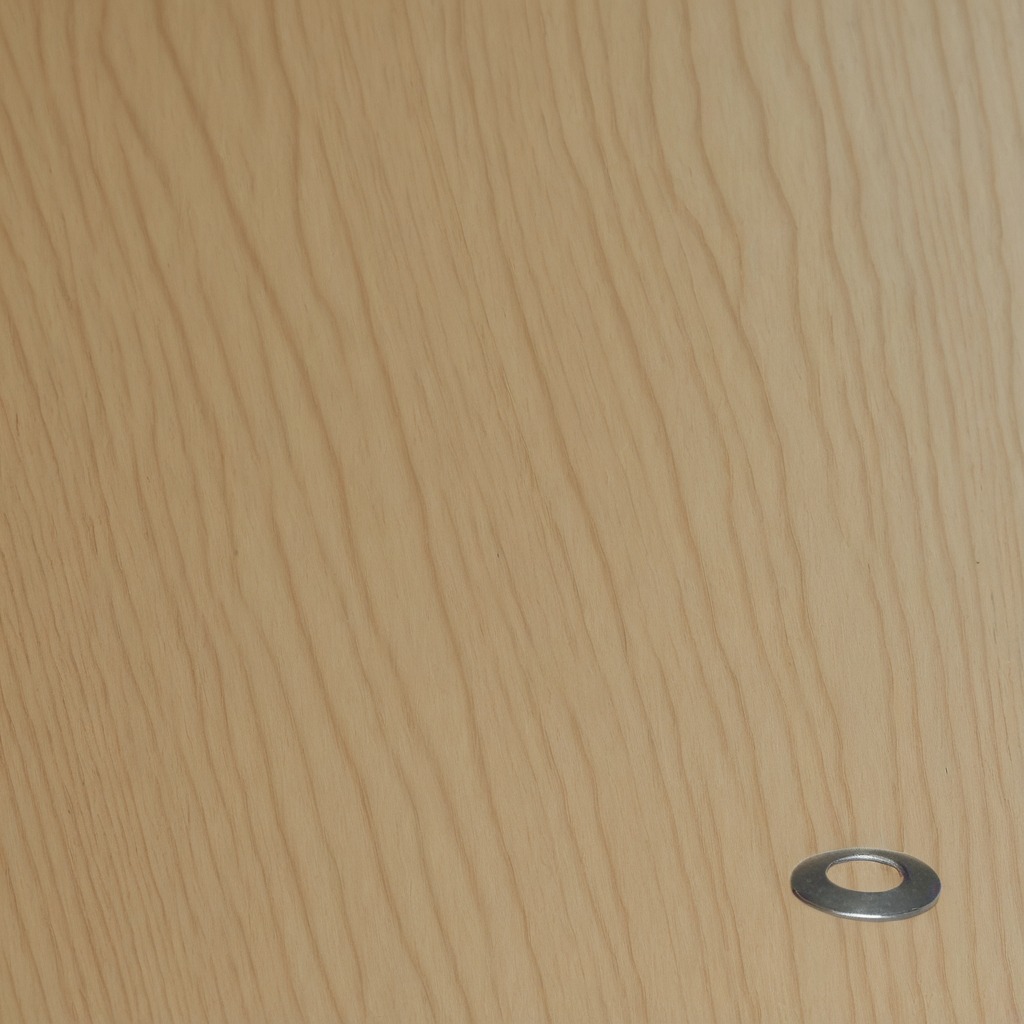
A flat metal washer lies on a plywood surface in a paint workshop lit by afternoon window light.